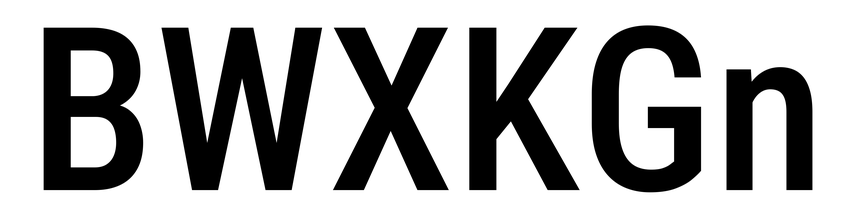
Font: Roboto_Condensed_Medium